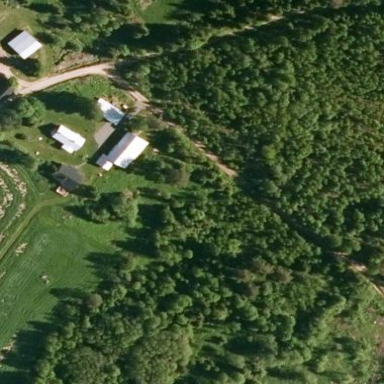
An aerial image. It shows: Farmyard area.